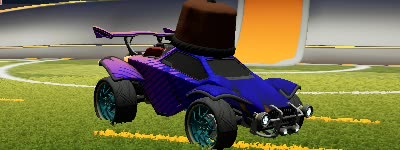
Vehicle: octane